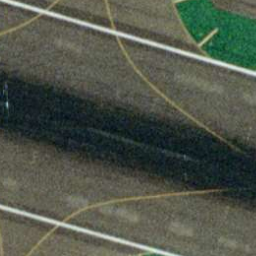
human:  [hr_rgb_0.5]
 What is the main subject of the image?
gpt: runway